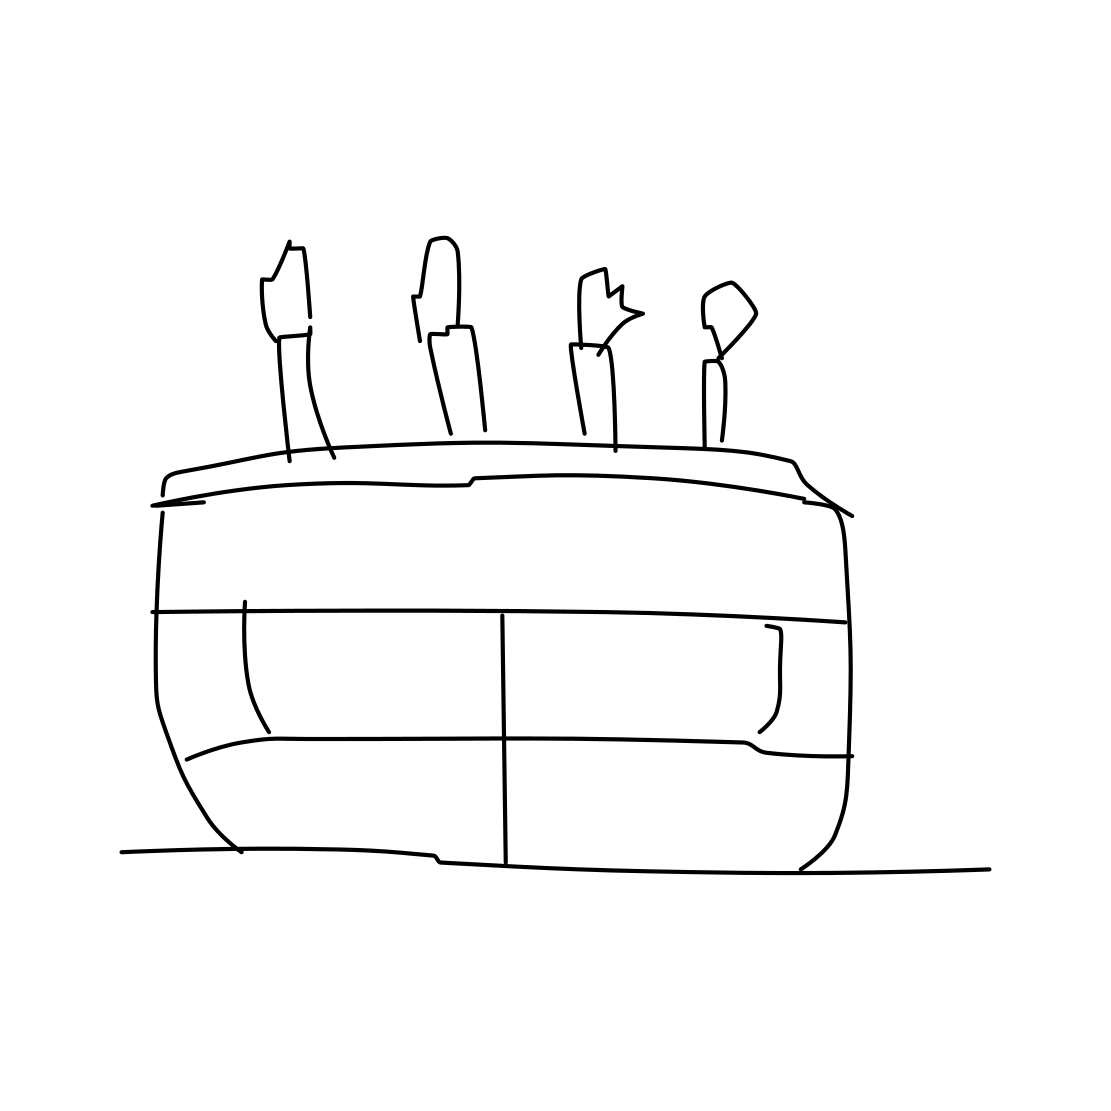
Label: cake